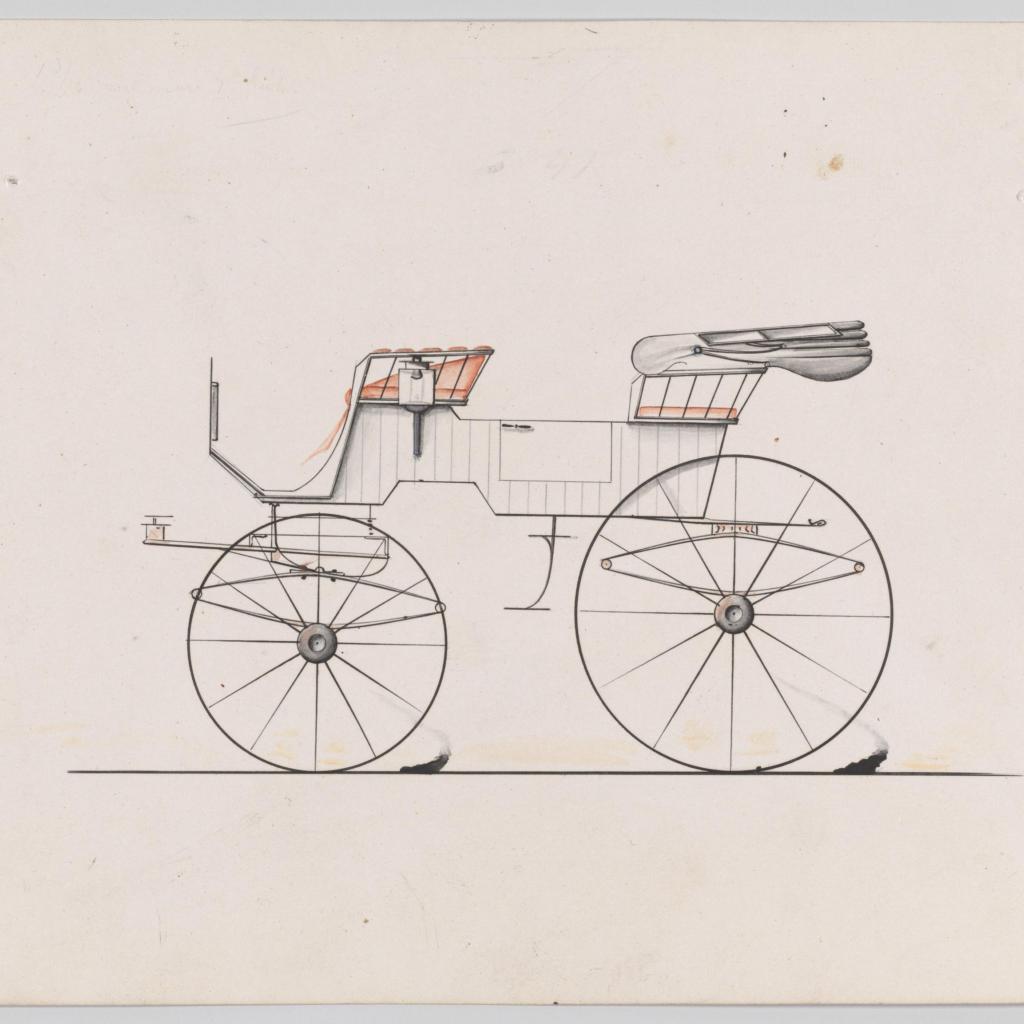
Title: Design for 2 seat Phaeton, no. 3041a
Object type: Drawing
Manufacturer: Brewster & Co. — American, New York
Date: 1874
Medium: Pen and black ink, watercolor and gouache
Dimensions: sheet: 6 1/4 x 9 1/4 in. (15.9 x 23.5 cm)
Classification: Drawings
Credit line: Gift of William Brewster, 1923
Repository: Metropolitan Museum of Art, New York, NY